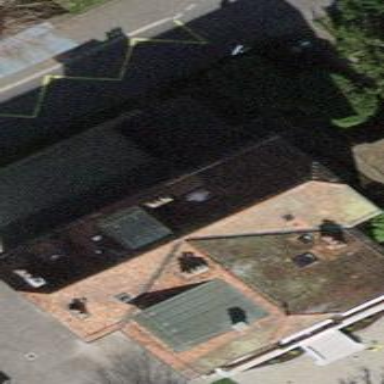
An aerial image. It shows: Hipped-roof building with apartments.